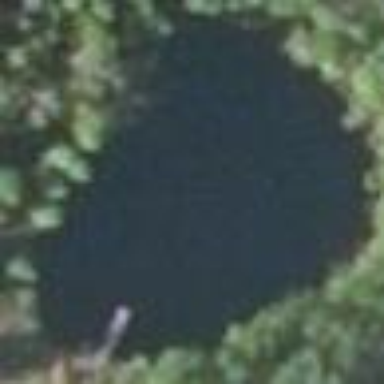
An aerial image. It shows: Peaceful pond surrounded by nature.